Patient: sex F, age 54
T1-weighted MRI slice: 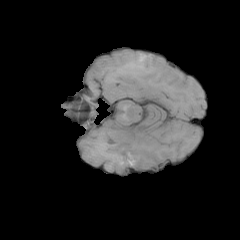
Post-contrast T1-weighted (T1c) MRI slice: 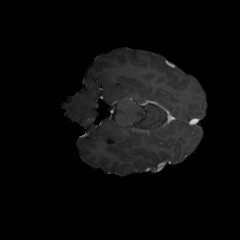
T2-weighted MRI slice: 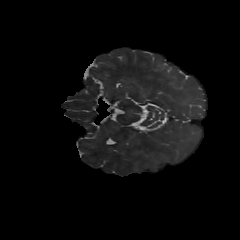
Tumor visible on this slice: no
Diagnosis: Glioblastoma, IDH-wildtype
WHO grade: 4